Interaction volume radius: 10 \u00c5
Interaction volume height: 10 \u00c5
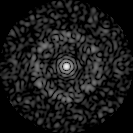
Disorder parameter: 0.8298